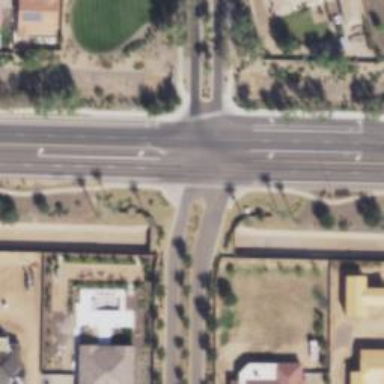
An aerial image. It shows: Secondary road with asphalt surface.